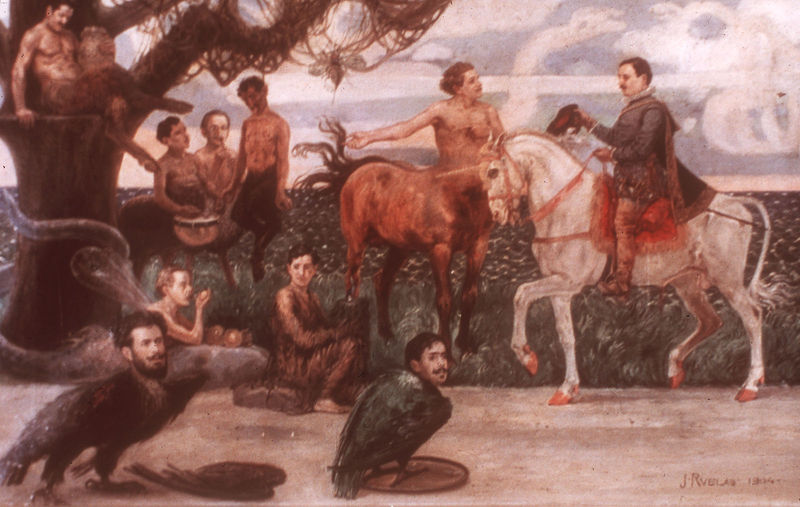
Titel: Entrada de Jesús Luján en la Revista Moderna
Künstler: Julio Ruelas
Schlagwörter: baum, feder, flügel, gemälde, himmel, mann, wolken, grün, landschaft, braun, köpfe, männer, rot, tier, weg, wiese, mensch, vögel, pferd, pferde, reiter, ritt, sattel, schwanz, äpfel, pfeife, fliege, säbel, schlange, mythologie, schimmel, pan, zentaur, fabelwesen, libelle, elfen, phantasie, raben, vogelmensch, bosch, j, rvelas